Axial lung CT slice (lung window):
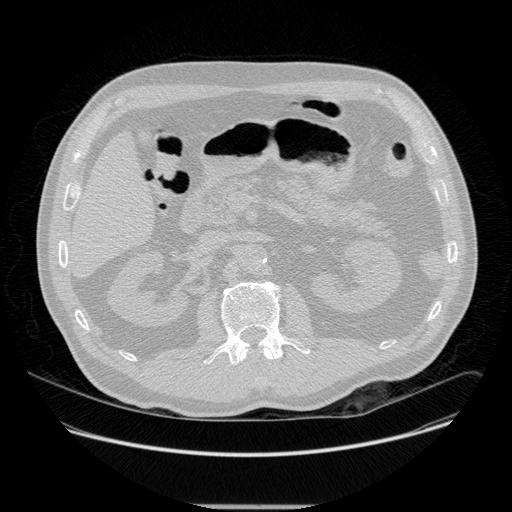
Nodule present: no